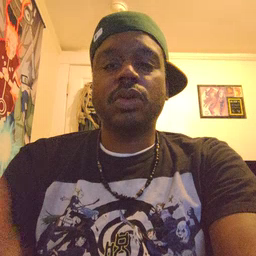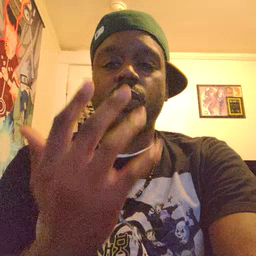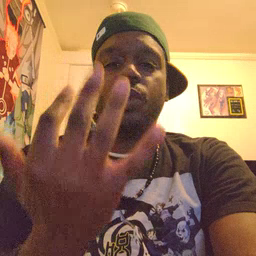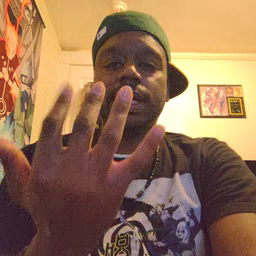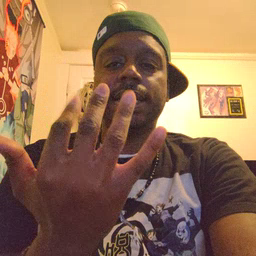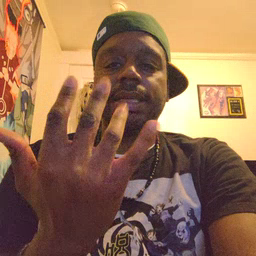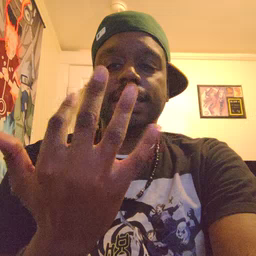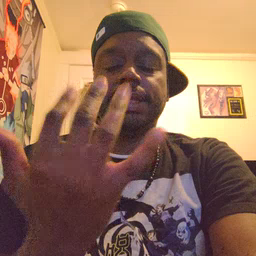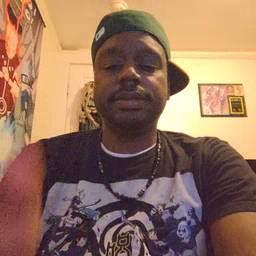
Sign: wait